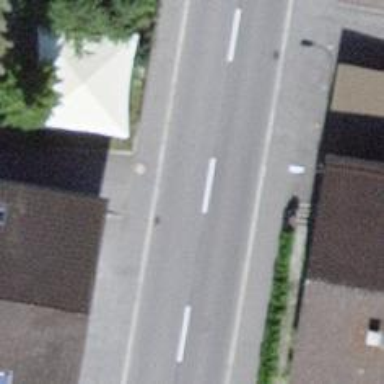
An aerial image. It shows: Asphalt footway.